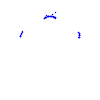
Particle: pion